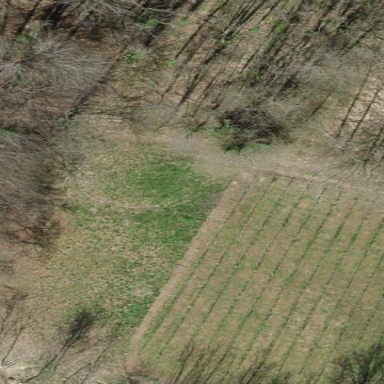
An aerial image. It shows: Vineyard.